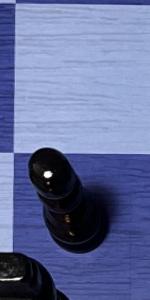
Label: Pawn_Black